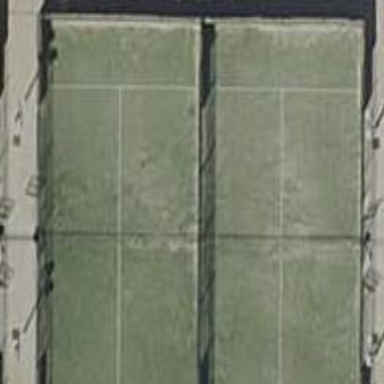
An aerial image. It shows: Tennis court in leisure pitch.